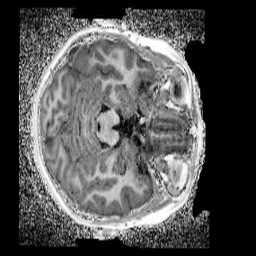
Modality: UNIT1_denoised
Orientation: axial
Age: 10
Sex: female
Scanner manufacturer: siemens
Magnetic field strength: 3 T
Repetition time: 4 s
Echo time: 0.00299 s